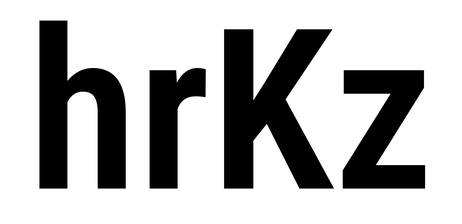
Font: Roboto_Condensed_SemiBold